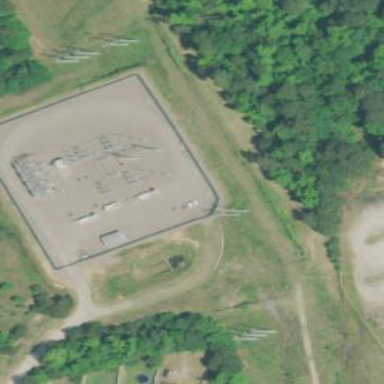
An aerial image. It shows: Distribution level power substation enclosed by fence.